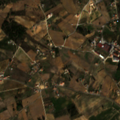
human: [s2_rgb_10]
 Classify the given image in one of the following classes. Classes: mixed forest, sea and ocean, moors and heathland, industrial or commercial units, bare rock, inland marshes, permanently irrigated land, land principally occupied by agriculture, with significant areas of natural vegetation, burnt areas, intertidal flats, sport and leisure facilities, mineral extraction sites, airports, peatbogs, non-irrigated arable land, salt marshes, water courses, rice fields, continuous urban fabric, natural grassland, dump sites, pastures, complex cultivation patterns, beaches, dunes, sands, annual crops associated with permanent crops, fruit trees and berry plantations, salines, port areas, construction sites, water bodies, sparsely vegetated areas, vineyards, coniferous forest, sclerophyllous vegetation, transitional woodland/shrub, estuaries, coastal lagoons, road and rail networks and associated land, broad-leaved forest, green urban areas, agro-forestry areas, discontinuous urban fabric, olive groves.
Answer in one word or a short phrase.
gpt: vineyards, complex cultivation patterns